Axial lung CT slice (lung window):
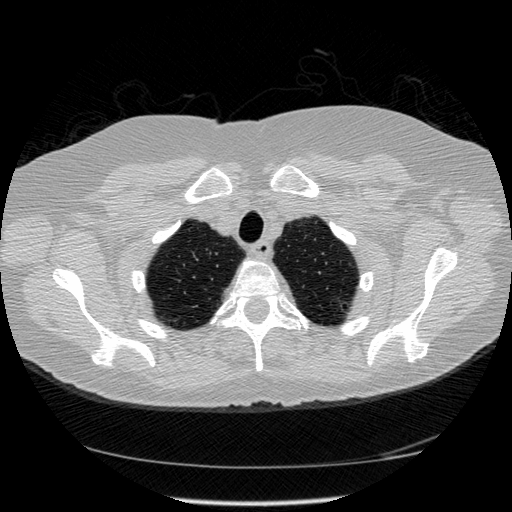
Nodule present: no